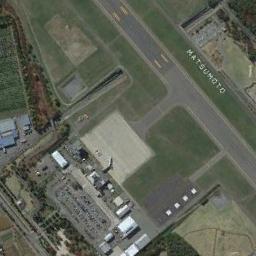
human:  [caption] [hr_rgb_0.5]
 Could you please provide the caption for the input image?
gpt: There are many buildings along the runway and apron of the airport and many aircraft are parked .

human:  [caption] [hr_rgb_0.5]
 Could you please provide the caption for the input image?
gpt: An airport with a runway and an open area on the lawn and a parking lot in the airport .

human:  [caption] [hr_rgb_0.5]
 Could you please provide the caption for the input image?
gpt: There is an airport in the middle of the field next to a parking lot .

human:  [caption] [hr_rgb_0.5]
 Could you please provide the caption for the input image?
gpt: This airport has only one runway, And here is a row of planes parked in the open space .

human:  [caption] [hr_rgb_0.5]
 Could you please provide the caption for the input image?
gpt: There are many buildings of different sizes and shapes at the airport .